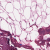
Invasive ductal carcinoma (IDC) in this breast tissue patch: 0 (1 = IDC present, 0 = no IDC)